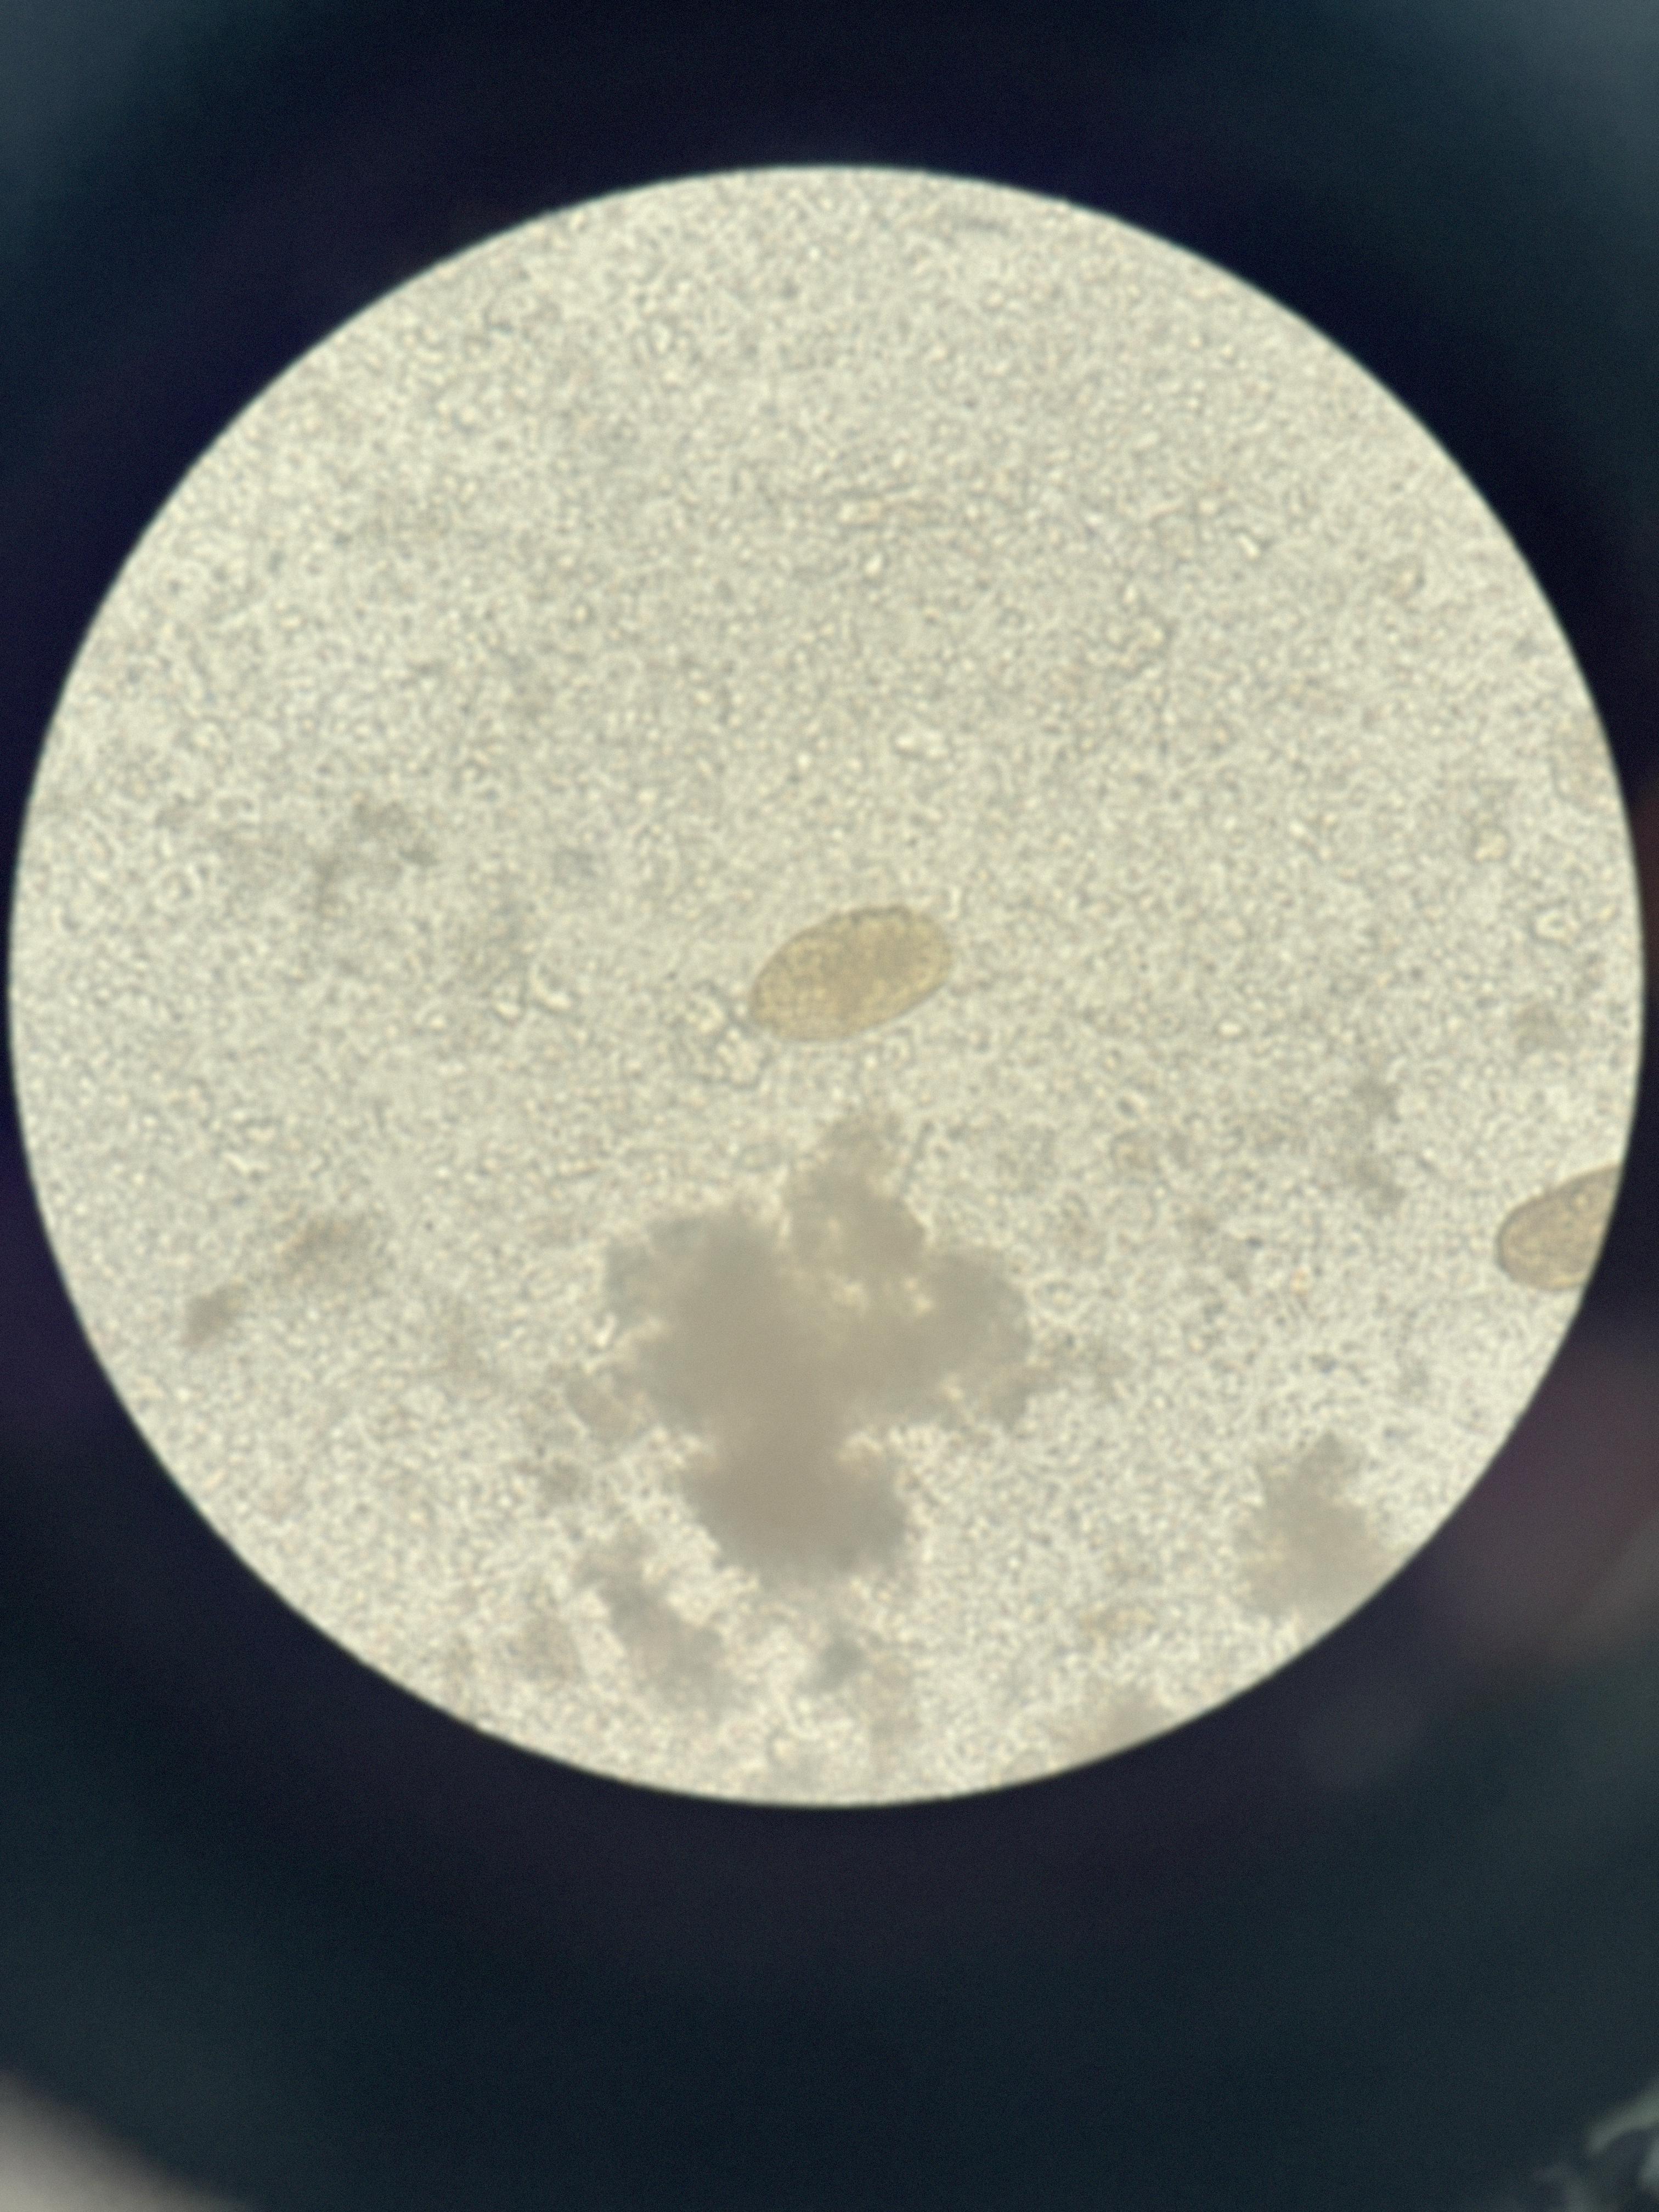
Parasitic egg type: Paragonimus spp